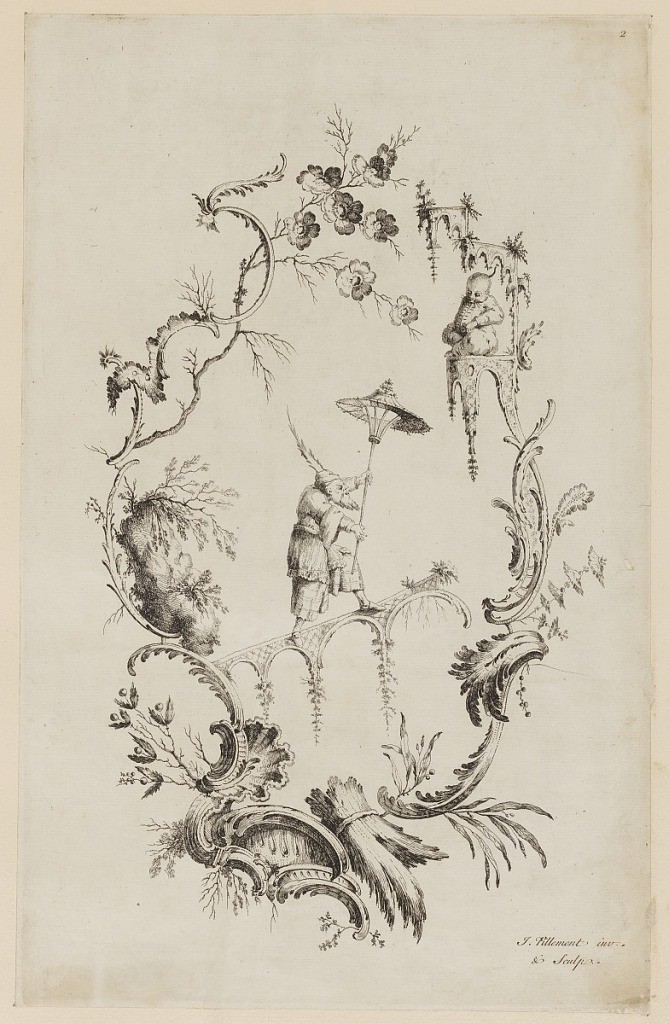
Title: Plate 2, from "A New Book of Chinese Ornaments"
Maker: Jean-Baptiste Pillement, French, 1728–1808
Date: ca. 1750
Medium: Etching on paper
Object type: Print
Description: Chinoiserie escutcheon with a Chinese standing on a bridge and holding a kind of parasol.